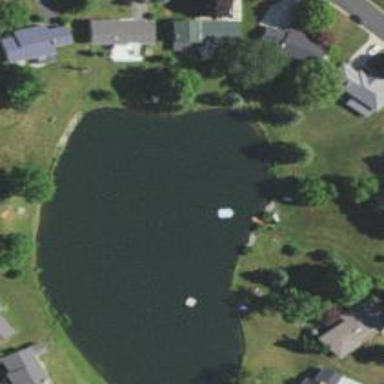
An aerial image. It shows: Pond with natural water.